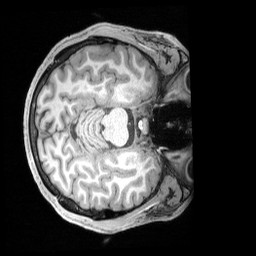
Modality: T1w
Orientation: axial
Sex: male
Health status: ill
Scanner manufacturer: siemens
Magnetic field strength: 3 T
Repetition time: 2.4 s
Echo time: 0.00201 s